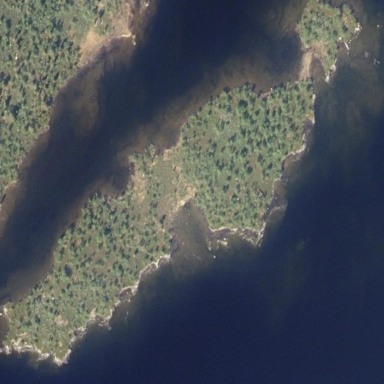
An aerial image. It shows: Islet.